Question: i would like to create a button below button

how can i create this type of button basically my want to create a button that botton stating color is like colors.red[100] and and buttons ending point is like color.red[900] between starting and ending point my button is like growing up color.
for eg(starting color red[100] and red[101] then red[102] and so on) like create lighter to dark color in a single button
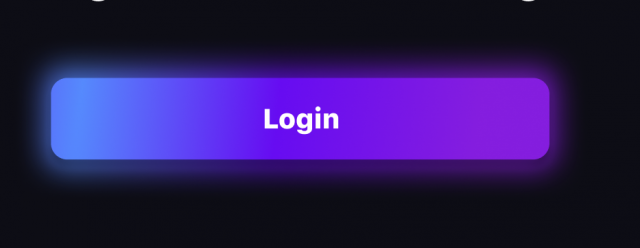
Answer: Use 'gradient' and 'boxShadow'
'''
Center(
child: Container(
margin: EdgeInsets.symmetric(horizontal: 30.0),
alignment: Alignment.center,
width: double.infinity,
height: 50.0,
decoration: BoxDecoration(
borderRadius: BorderRadius.all(Radius.circular(8.0)),
gradient: LinearGradient(
colors: [
Colors.red[100],
Colors.red[900],
]
),
boxShadow: [
BoxShadow(
offset: Offset(0, 0),
color: Colors.red[100],
blurRadius: 16.0,
),
BoxShadow(
offset: Offset(0, 0),
color: Colors.red[200],
blurRadius: 16.0,
),
BoxShadow(
offset: Offset(0, 0),
color: Colors.red[300],
blurRadius: 16.0,
),
]
),
child: Text("Login", style: TextStyle(color: Colors.white, fontWeight: FontWeight.w900, fontSize: 18.0))
),
)
'''
<URL>